Question: I am trying to design a webpage using bootstrap. But my navbar does not collapse.
All the contents of span box are supposed to be inside the created button.But they appear on the header itself.
What could be the problem?

Here is the code:
'''
<html lang="en">
<head>
<meta charset="utf.8">
<link rel="stylesheet" href="https://maxcdn.bootstrapcdn.com/bootstrap/3.3.7/css/bootstrap.min.css" integrity="sha384-BVYiiSIFeK1dGmJRAkycuHAHRg32OmUcww7on3RYdg4Va+PmSTsz/K68vbdEjh4u" crossorigin="anonymous">
<!-- Optional theme -->
<link rel="stylesheet" href="https://maxcdn.bootstrapcdn.com/bootstrap/3.3.7/css/bootstrap-theme.min.css" integrity="sha384-rHyoN1iRsVXV4nD0JutlnGaslCJuC7uwjduW9SVrLvRYooPp2bWYgmgJQIXwl/Sp" crossorigin="anonymous">
</head>
<body>
<!--navbar navbar-inverse:black bar -->
<nav class="navbar navbar-inverse navbar-fixed-top" id="mynavbar">
<div class="container">
<div class="navbar-header">
<!--button data toogle set to collapse for enabling size variations ex.mobile-->
<button type="button" class="navbar-toggle" data-toggle="collapse" data-target="#navbar-collapse">
<!--span box list of items inside the button-->
<span class="icon-bar"></span>
<span class="icon-bar"></span>
<span class="icon-bar"></span>
</button>
<a href="" class="navbar-brand">Sample</a>
</div><!--Header-->
<div class="collapse navbar-collapse" id="navbar-collapse">
<ul class="nav navbar-nav">
<li><a href="#feedback">Feedback</a>
<li><a href="#gallery">Gallery</a>
<li><a href="#contact">Contact</a>
</ul>
</div>
</div><!--Container-->
</nav>
<script src="https://ajax.googleapis.com/ajax/libs/jquery/2.1.4/jquery.min.js"></script>
<!-- Latest compiled and minified JavaScript -->
<script src="https://maxcdn.bootstrapcdn.com/bootstrap/3.3.7/js/bootstrap.min.js" integrity="sha384-Tc5IQib027qvyjSMfHjOMaLkfuWVxZxUPnCJA7l2mCWNIpG9mGCD8wGNIcPD7Txa" crossorigin="anonymous"></script>
</body>
</html>
'''
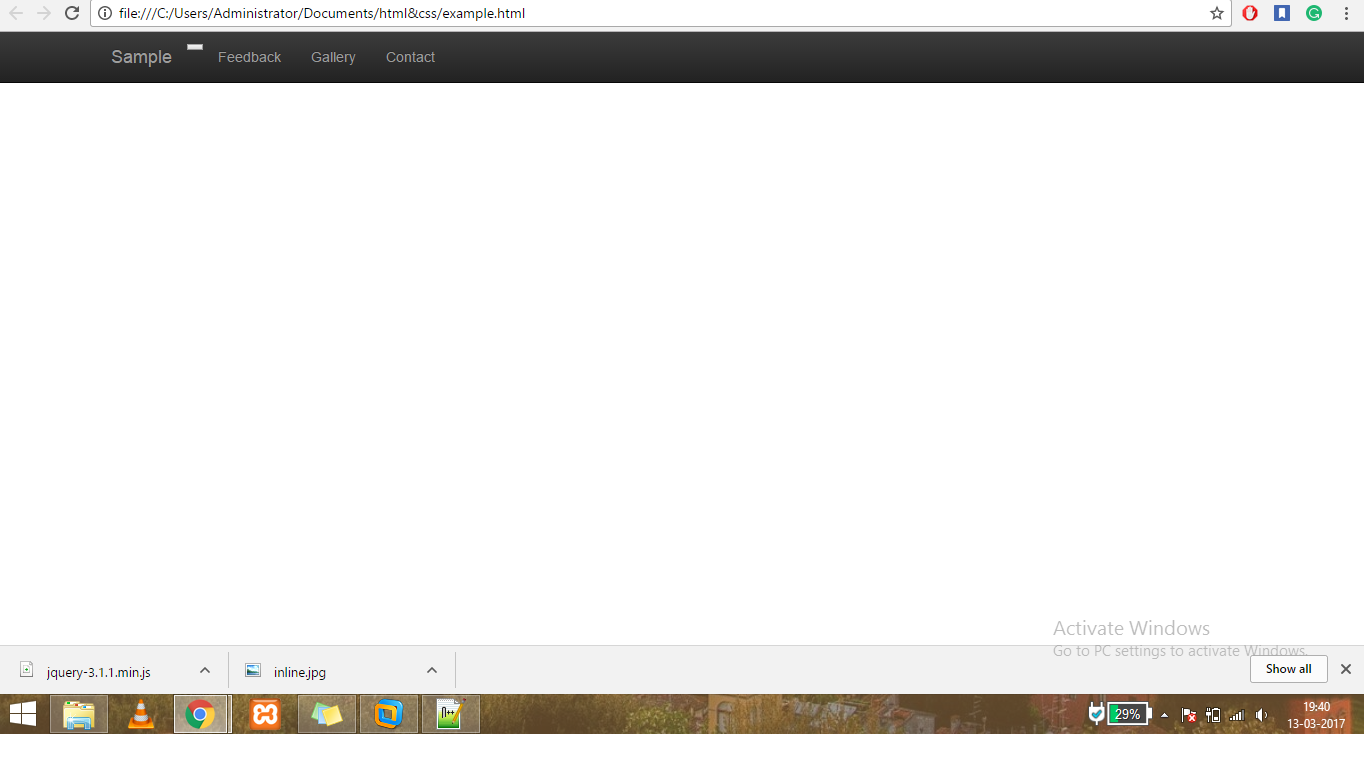
Answer: It's not 'data-toogle', it's 'data-toggle'.
Fix the typo:
'data-toogle="collapse"'